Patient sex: M
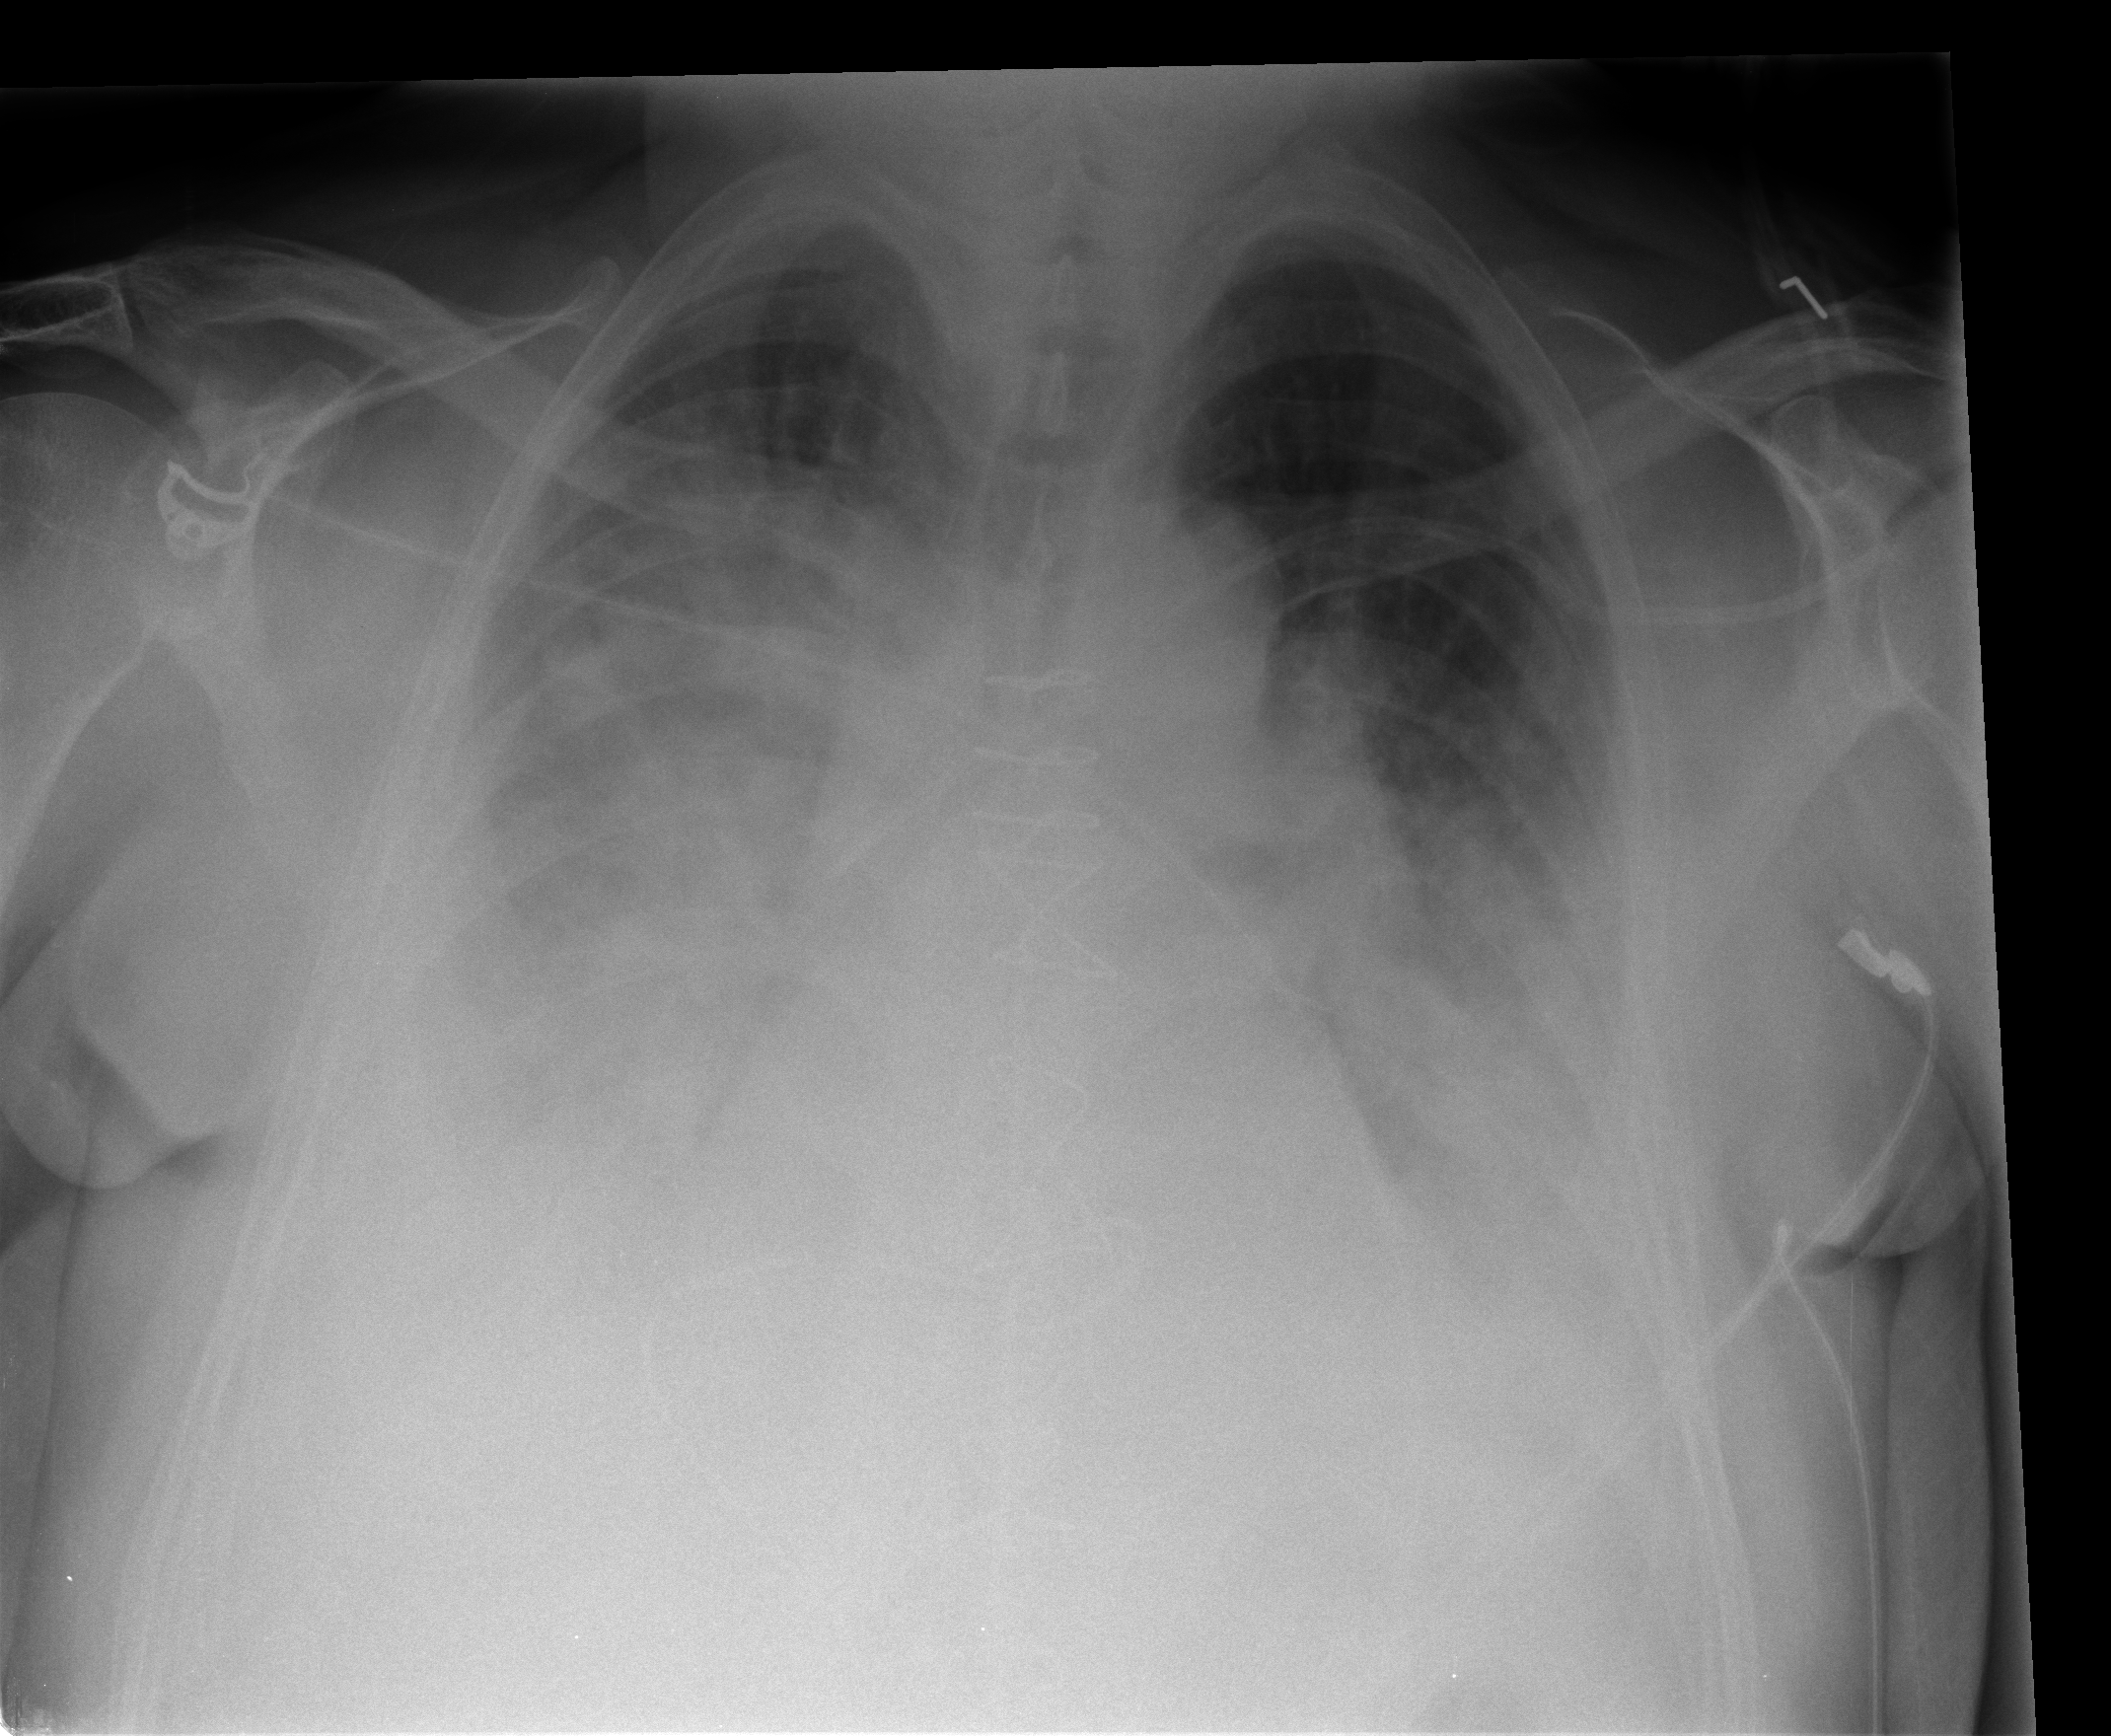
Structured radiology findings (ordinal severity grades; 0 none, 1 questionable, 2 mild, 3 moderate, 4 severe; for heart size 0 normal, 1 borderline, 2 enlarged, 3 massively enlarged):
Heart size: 1
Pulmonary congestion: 2
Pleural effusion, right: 3
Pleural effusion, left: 3
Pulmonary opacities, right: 3
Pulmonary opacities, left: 3
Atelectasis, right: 2
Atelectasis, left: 2